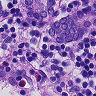
Metastatic tissue present: yes